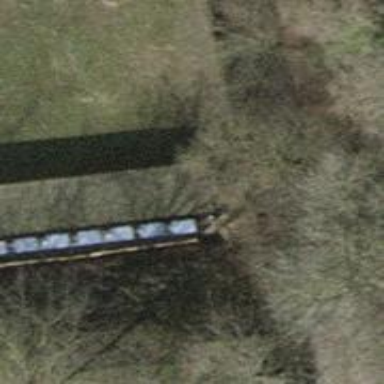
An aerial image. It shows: Retaining wall.